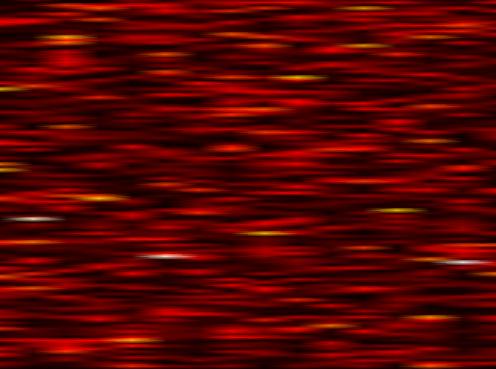
Label: WOLA